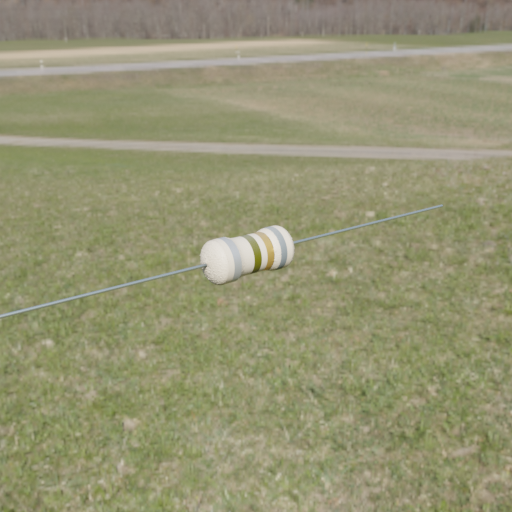
Resistor colour bands (in order): silver, brown, gold, gray